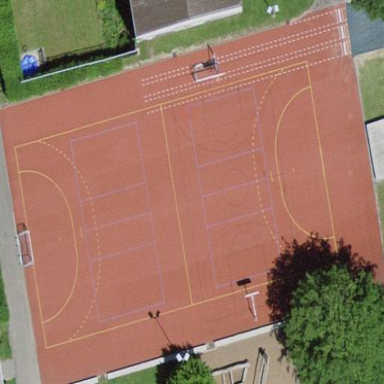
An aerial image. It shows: Multi-sport pitch with tartan surface.